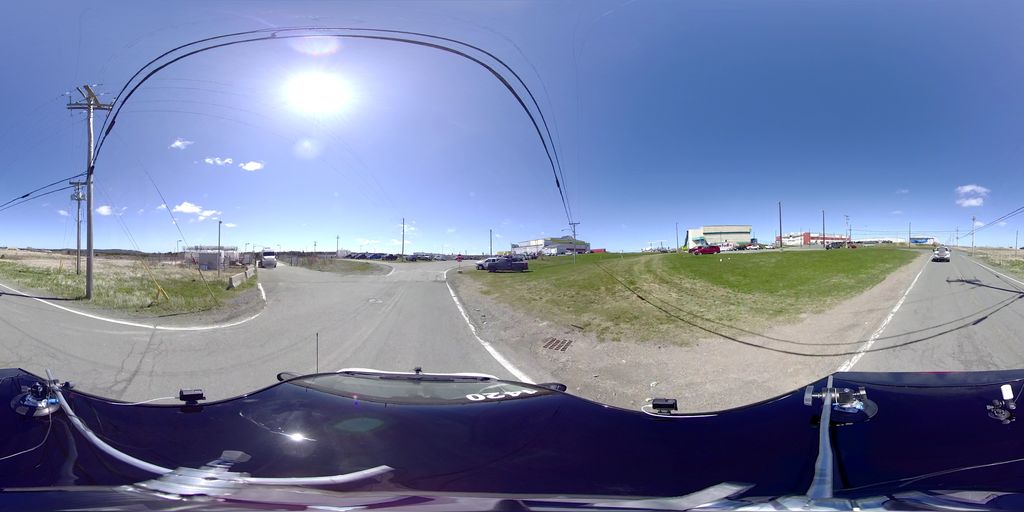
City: st_johns